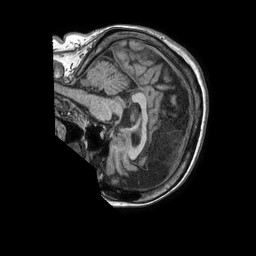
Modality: T1w
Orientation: sagittal
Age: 79
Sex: female
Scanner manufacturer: philips
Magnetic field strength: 1.5 T
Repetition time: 0.007765 s
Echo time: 0.003573 s